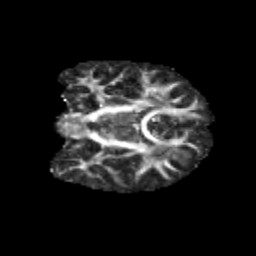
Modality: FA
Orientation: coronal
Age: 10
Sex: male
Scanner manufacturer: siemens
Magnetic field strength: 3 T
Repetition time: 3.8 s
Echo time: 0.07 s